Field crop: maize
Growth stage: 2
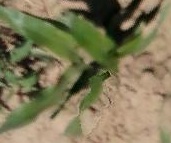
Species: maize